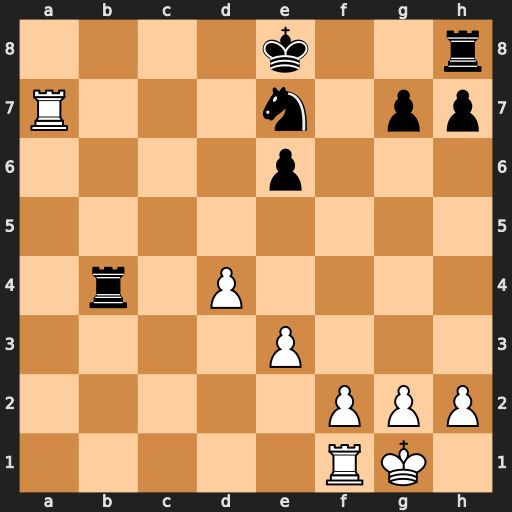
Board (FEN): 4k2r/R3n1pp/4p3/8/1r1P4/4P3/5PPP/5RK1
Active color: w
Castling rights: k
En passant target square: -
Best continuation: Ra8+ Kf7 Rxh8